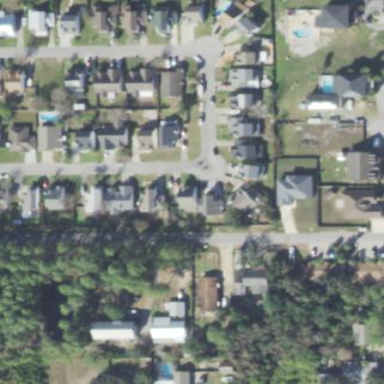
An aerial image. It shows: Residential area consisting of single-family homes.